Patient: sex M, age 79
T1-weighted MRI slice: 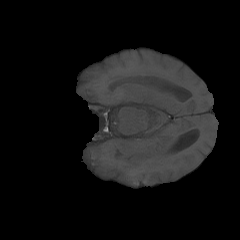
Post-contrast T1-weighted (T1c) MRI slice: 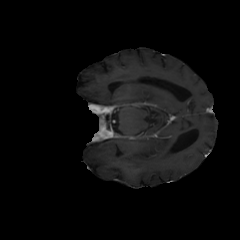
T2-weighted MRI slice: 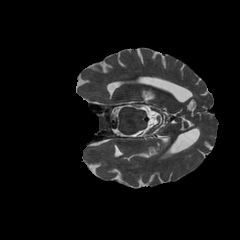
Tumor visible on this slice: no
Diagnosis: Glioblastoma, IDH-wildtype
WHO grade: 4